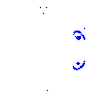
Particle: pion